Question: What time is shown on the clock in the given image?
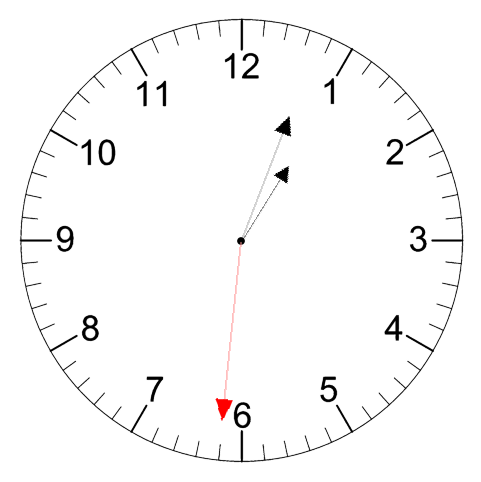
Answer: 01:03:31